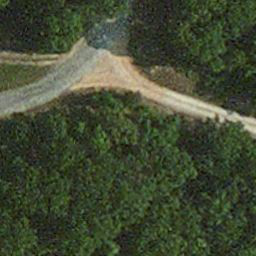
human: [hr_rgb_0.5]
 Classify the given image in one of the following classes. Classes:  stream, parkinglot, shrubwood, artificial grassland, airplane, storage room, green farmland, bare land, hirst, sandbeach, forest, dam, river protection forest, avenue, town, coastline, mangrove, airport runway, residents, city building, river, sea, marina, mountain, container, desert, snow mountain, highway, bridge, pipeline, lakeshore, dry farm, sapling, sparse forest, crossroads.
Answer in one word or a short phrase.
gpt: avenue